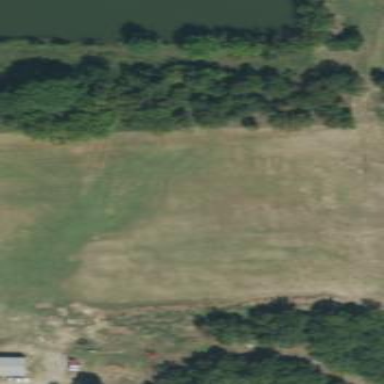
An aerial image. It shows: Driving range for golf on grass.